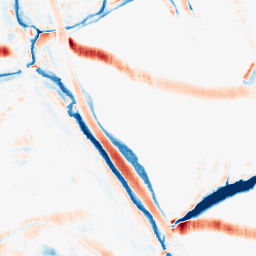
Category: morphological
Decomposition family: morphological_rect
Decomposition parameters: operation: average
width: 10
height: 20
Upsampling method: sinc_blackman
Upsampling parameters: scale: 2
kernel_size: 4
Upsampling scale: 2